Question: I'm developing a 3d Engine and I got some trouble with the GLSL shader in C++.
Vertex shader:
'''
layout(location = 0) in vec3 vertexUP;
layout(location = 1) in vec3 vertexUV;
out vec3 UP;
out vec3 UV;
void main(){
UP = vertexUP;//Without this line, everything works fine
UV = vertexUV;
gl_Position = ftransform();
}
'''
Fragment shader:
'''
in vec3 UP;
in vec3 UV;
out vec3 color;
uniform sampler2D rs0;
uniform sampler2D rs1;
uniform sampler2D rs2;
void main(){
if(UV[2]==0){//Selects between different textures
color = texture( rs0, vec2(UV[0], UV[1]) ).rgb;
}else if(UV[2]==1){
color = texture( rs1, vec2(UV[0], UV[1]) ).rgb;
}else{
color = texture( rs2, vec2(UV[0], UV[1]) ).rgb;
}
if(UP[0]<2){//Test thing
color[0] = 1.0;
}
}
'''
I want to parse the position array (Location 0) to the fragement shader so I can use it for lighting. It Compiles but linking the vertex shader gives a error:
Vertex shader(s) failed to link, Fragment shader(s) linked.
What am I doing wrong?
EDIT:
The code to load the shaders:
'''
GLuint LoadShaders(const char * vertex_file_path,const char * fragment_file_path){
// Create the shaders
GLuint VertexShaderID = glCreateShader(GL_VERTEX_SHADER);
GLuint FragmentShaderID = glCreateShader(GL_FRAGMENT_SHADER);
// Read the Vertex Shader code from the file
std::string VertexShaderCode;
std::ifstream VertexShaderStream(vertex_file_path, std::ios::in);
if(VertexShaderStream.is_open())
{
std::string Line = "";
while(getline(VertexShaderStream, Line))
VertexShaderCode += "
" + Line;
VertexShaderStream.close();
}
// Read the Fragment Shader code from the file
std::string FragmentShaderCode;
std::ifstream FragmentShaderStream(fragment_file_path, std::ios::in);
if(FragmentShaderStream.is_open()){
std::string Line = "";
while(getline(FragmentShaderStream, Line))
FragmentShaderCode += "
" + Line;
FragmentShaderStream.close();
}
GLint Result = GL_FALSE;
int InfoLogLength;
// Compile Vertex Shader
printf("Compiling shader : %s
", vertex_file_path);
char const * VertexSourcePointer = VertexShaderCode.c_str();
glShaderSource(VertexShaderID, 1, &VertexSourcePointer , NULL);
glCompileShader(VertexShaderID);
// Check Vertex Shader
glGetShaderiv(VertexShaderID, GL_COMPILE_STATUS, &Result);
glGetShaderiv(VertexShaderID, GL_INFO_LOG_LENGTH, &InfoLogLength);
std::vector<char> VertexShaderErrorMessage(InfoLogLength);
glGetShaderInfoLog(VertexShaderID, InfoLogLength, NULL, &VertexShaderErrorMessage[0]);
fprintf(stdout, "%s
", &VertexShaderErrorMessage[0]);
// Compile Fragment Shader
printf("Compiling shader : %s
", fragment_file_path);
char const * FragmentSourcePointer = FragmentShaderCode.c_str();
glShaderSource(FragmentShaderID, 1, &FragmentSourcePointer , NULL);
glCompileShader(FragmentShaderID);
// Check Fragment Shader
glGetShaderiv(FragmentShaderID, GL_COMPILE_STATUS, &Result);
glGetShaderiv(FragmentShaderID, GL_INFO_LOG_LENGTH, &InfoLogLength);
std::vector<char> FragmentShaderErrorMessage(InfoLogLength);
glGetShaderInfoLog(FragmentShaderID, InfoLogLength, NULL, &FragmentShaderErrorMessage[0]);
fprintf(stdout, "%s
", &FragmentShaderErrorMessage[0]);
// Link the program
fprintf(stdout, "Linking program
");
GLuint ProgramID = glCreateProgram();
glAttachShader(ProgramID, VertexShaderID);
glAttachShader(ProgramID, FragmentShaderID);
glLinkProgram(ProgramID);
// Check the program
glGetProgramiv(ProgramID, GL_LINK_STATUS, &Result);
glGetProgramiv(ProgramID, GL_INFO_LOG_LENGTH, &InfoLogLength);
std::vector<char> ProgramErrorMessage(InfoLogLength);
glGetProgramInfoLog(ProgramID, InfoLogLength, NULL, &ProgramErrorMessage[0]);
fprintf(stdout, "%s
", &ProgramErrorMessage[0]);
glDeleteShader(VertexShaderID);
glDeleteShader(FragmentShaderID);
return ProgramID;
}
'''

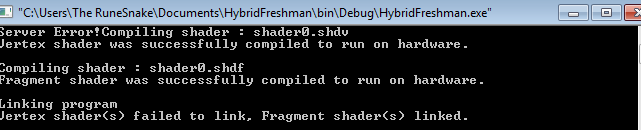
Answer: You can't do that:
'''
layout(location = 0) in vec3 vertexUP;
layout(location = 1) in vec3 vertexUV;
...
gl_Position = ftransform();
'''
'ftransform()' uses the builtin 'gl_Vertex', and the GL spec requires that to alias attribute index 0, so the GL cannot assign the attribute indices without collision.
You really shouldn't mix the old, deprecated builtins with generic attributes. And if you do, you should led the GL assign the attribute locations.